Question: When I store date property with value DateTime.MaxValue in database and retrieve it back, the stored value does not equal to DateTime.MaxValue. The tick properties are off. Why is this?
Using MS SQL, data type for date field is 'datetime'

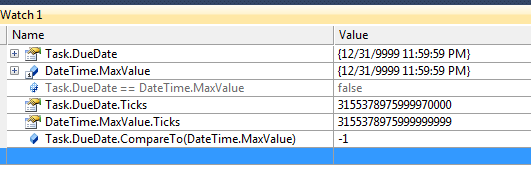
Answer: Because SQL datetime has lower resolution.
> The DateTime data type in MS SQL
represents Date and time data from
January 1, 1753, to December 31, 9999,
with an accuracy of one
three-hundredth second, or 3.33
milliseconds. Values are rounded to
increments of .000, .003, or .007
milliseconds.
<URL>
> The DateTime value type in .Net
represents dates and times from
12:00:00 midnight, January 1, 0001
Anno Domini (Common Era) through
11:59:59 P.M., December 31, 9999 A.D.
(C.E.) Time values are measured in
100-nanosecond units called ticks.
<URL>